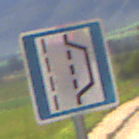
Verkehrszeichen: NothalteUndPannenbucht
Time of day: MorningAfternoon
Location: Outdoor (RoadRail)
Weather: Clear
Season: NotSpecified
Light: Natural